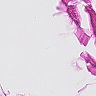
Metastatic tissue present: no